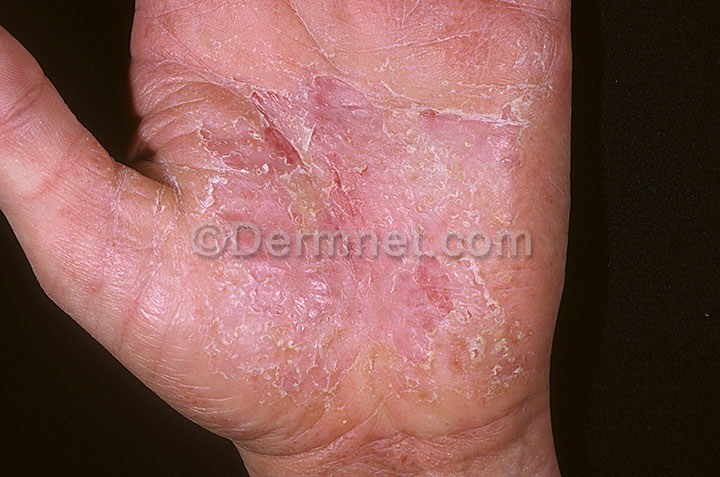
Disease: Eczema Photos